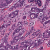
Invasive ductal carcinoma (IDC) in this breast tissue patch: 1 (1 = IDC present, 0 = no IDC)